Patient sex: M
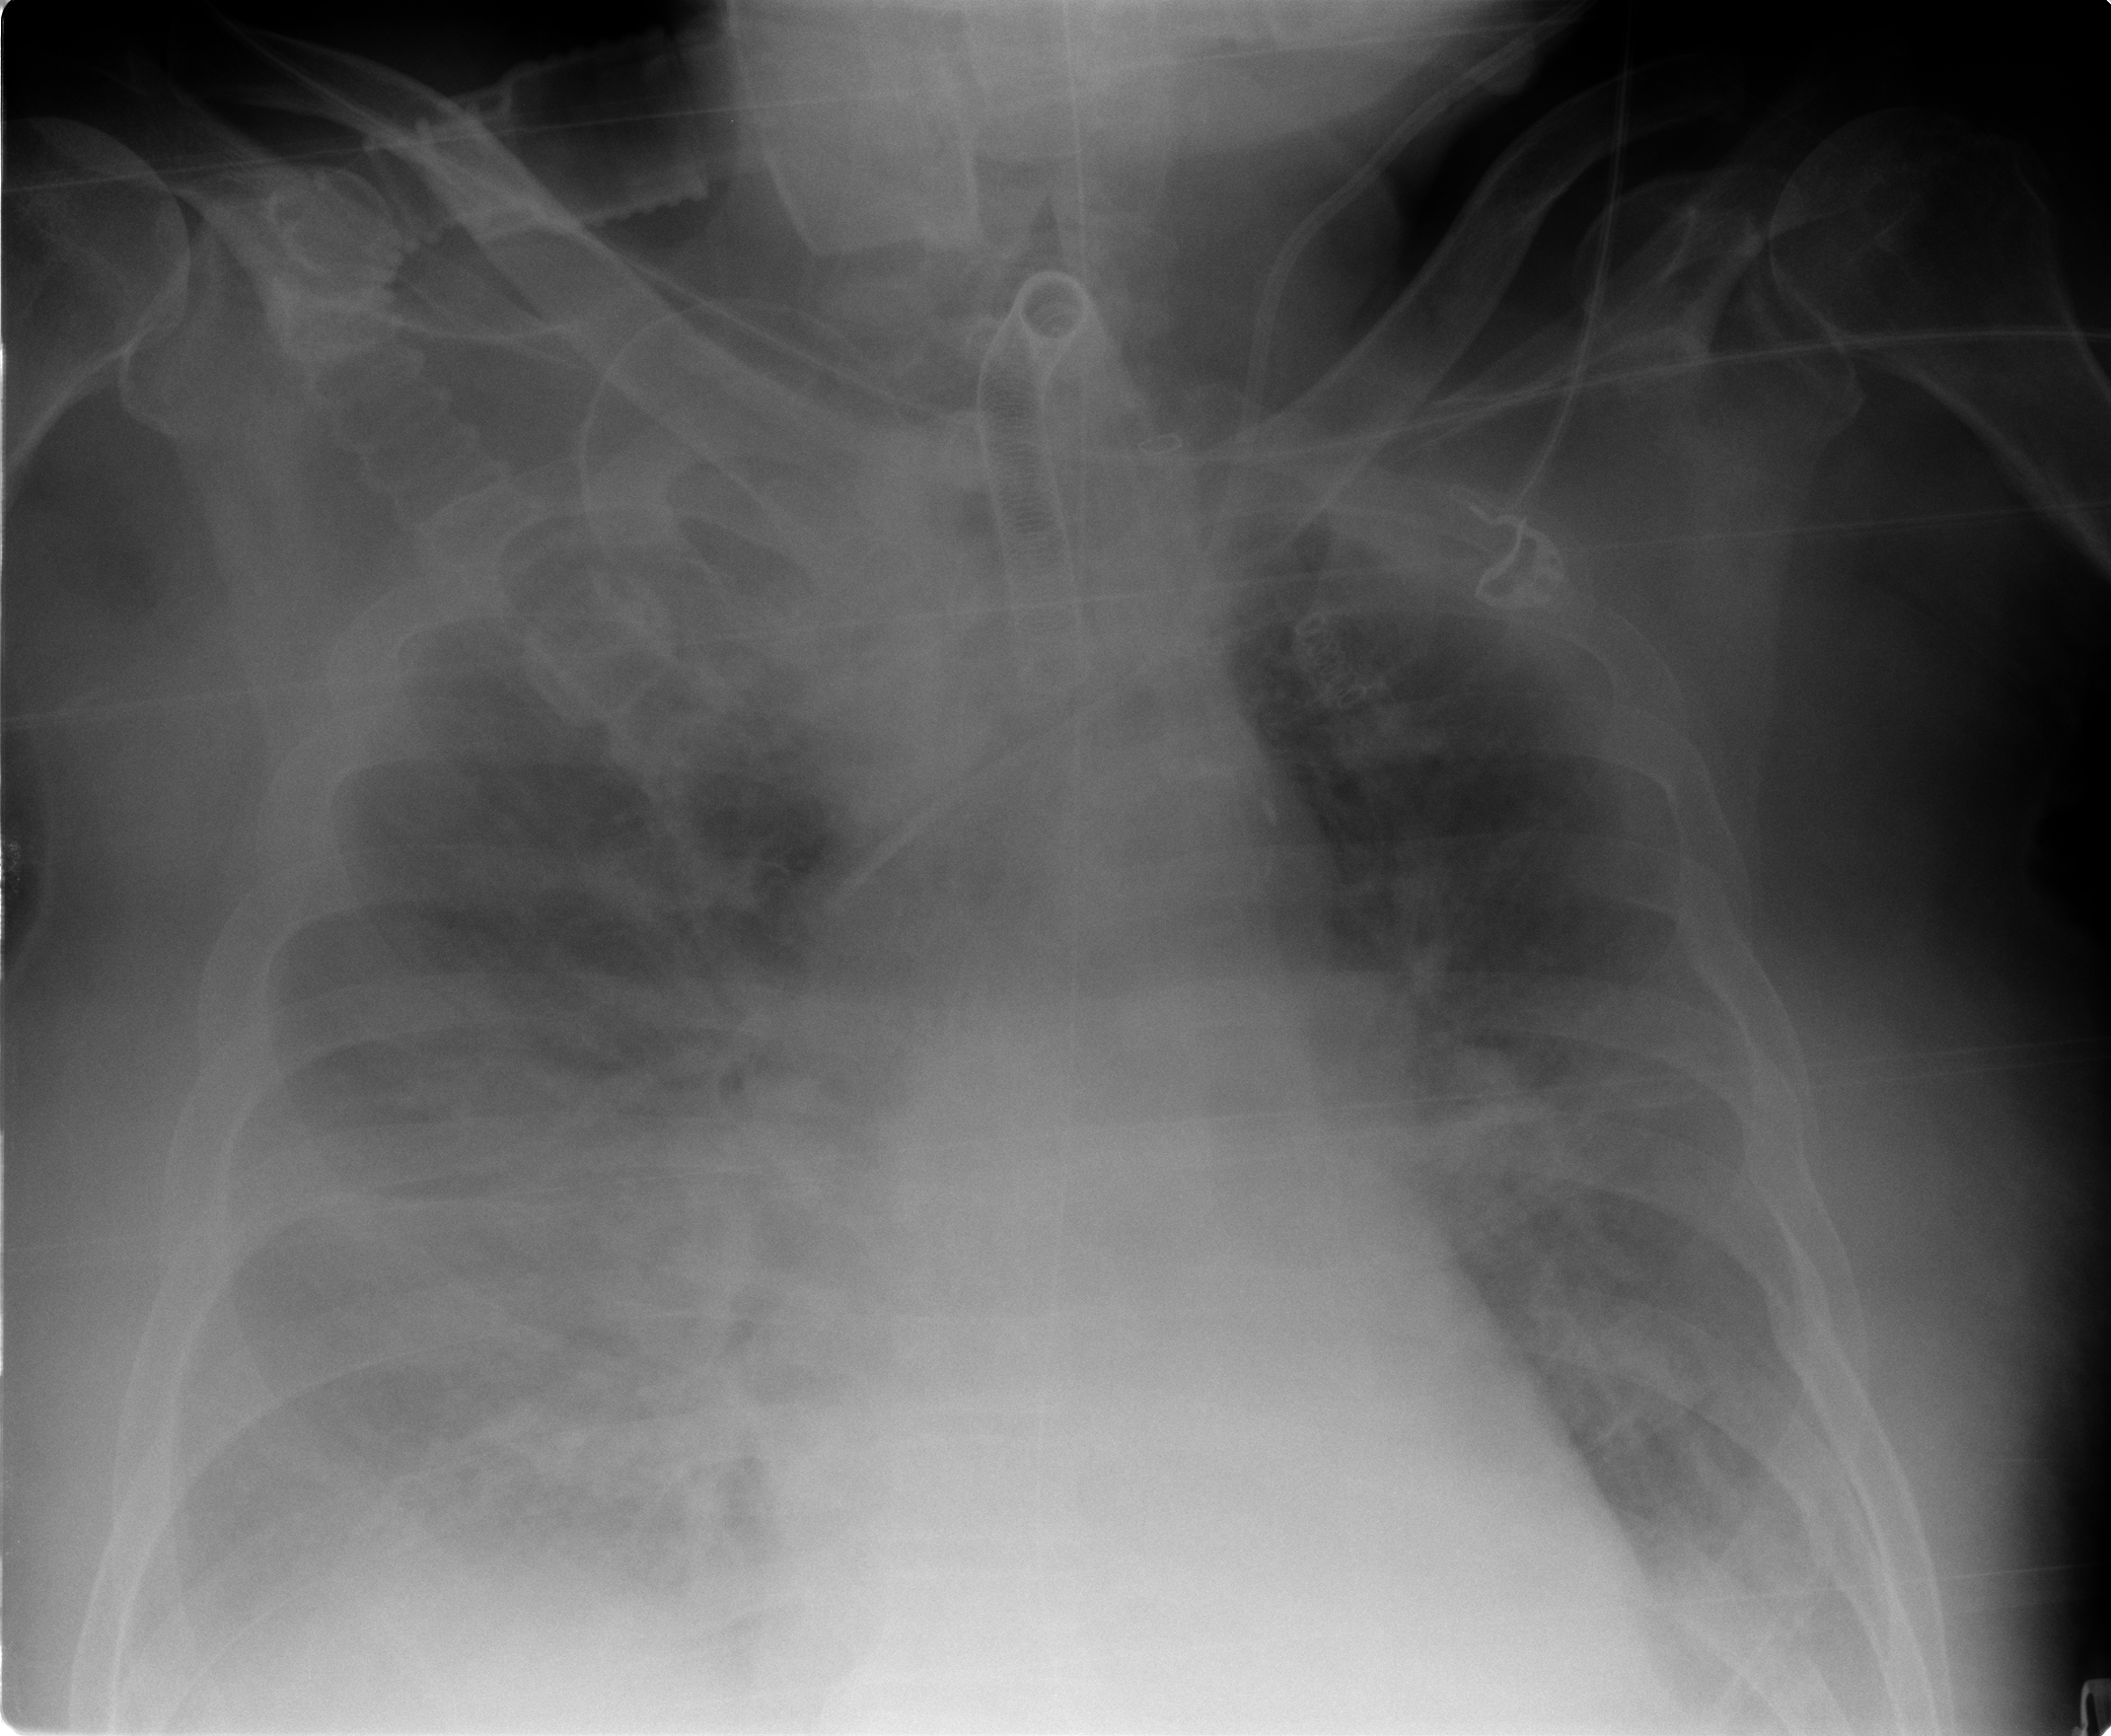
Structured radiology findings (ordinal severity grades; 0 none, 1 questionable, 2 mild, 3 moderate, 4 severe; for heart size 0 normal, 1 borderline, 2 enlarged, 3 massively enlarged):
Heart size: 2
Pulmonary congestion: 2
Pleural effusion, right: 3
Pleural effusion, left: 2
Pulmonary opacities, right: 2
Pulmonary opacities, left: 1
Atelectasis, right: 2
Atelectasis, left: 2